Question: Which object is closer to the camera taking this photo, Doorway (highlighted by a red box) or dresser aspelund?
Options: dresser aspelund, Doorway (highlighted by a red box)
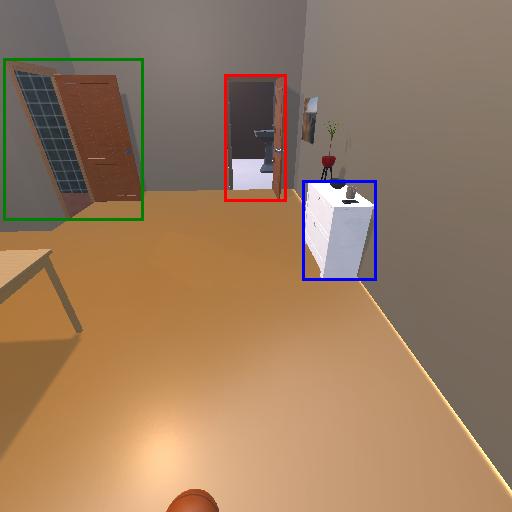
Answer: dresser aspelund